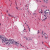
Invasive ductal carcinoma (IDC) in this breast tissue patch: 0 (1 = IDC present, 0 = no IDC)